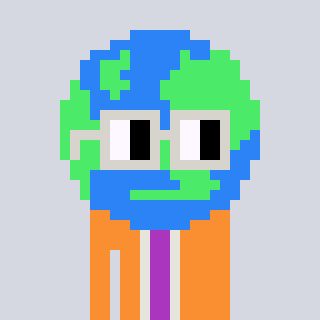
a pixel art character with square light gray glasses, a earth-shaped head and a orange-colored body on a cool background